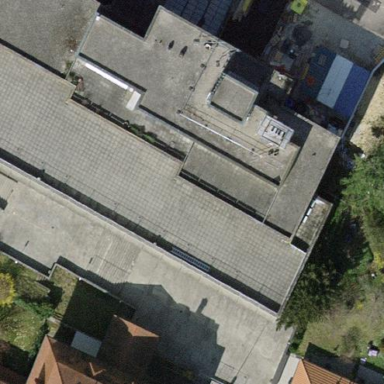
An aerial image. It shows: School building.